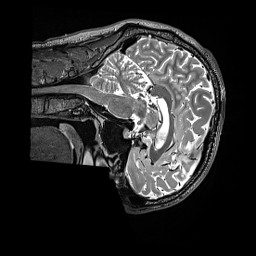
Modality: T2w
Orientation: sagittal
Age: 31
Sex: male
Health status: ill
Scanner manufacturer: siemens
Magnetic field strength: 3 T
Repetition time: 3.2 s
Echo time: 0.564 s